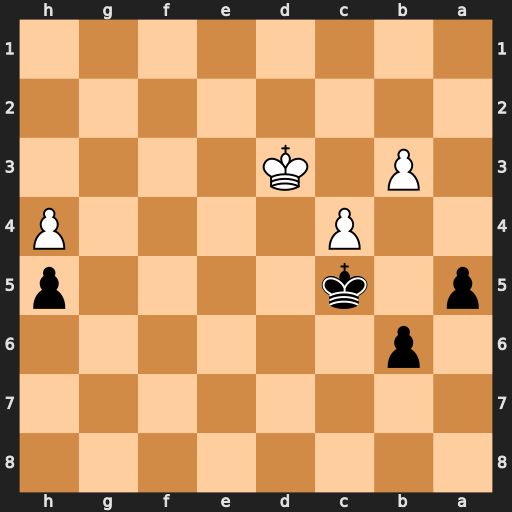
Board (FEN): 8/8/1p6/p1k4p/2P4P/1P1K4/8/8
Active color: b
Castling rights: -
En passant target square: -
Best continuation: Kb4 Kc2 a4 bxa4 Kxc4